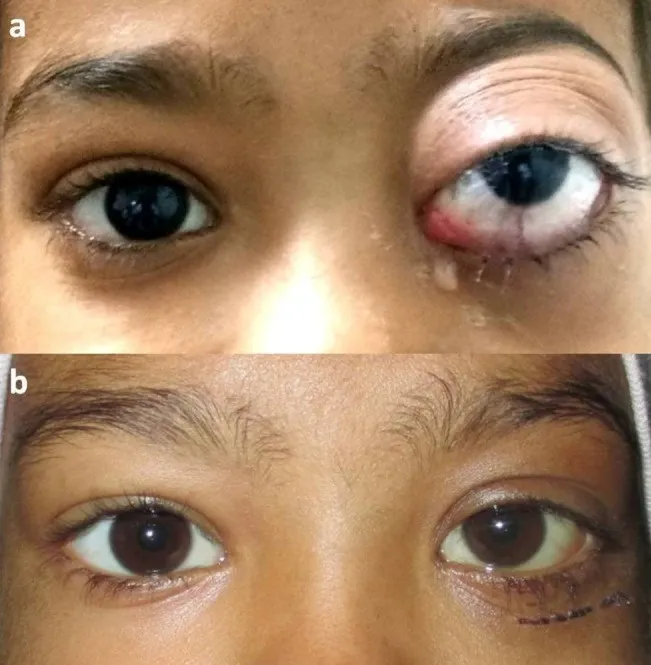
Case 2- OS shows marked proptosis with superior globe displacement and conjunctival congestion;. Significant improvement after 3 months of chemotherapy.
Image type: medical_photograph (other_medical_photograph)